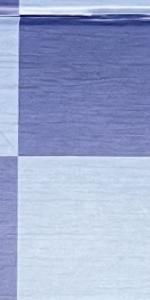
Label: Empty